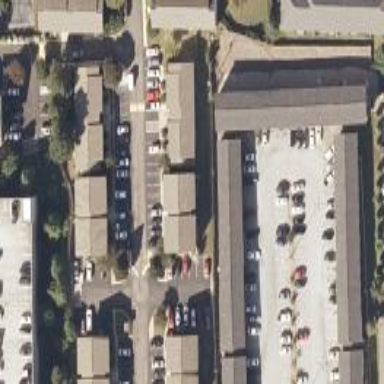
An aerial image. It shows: Paved parking area.